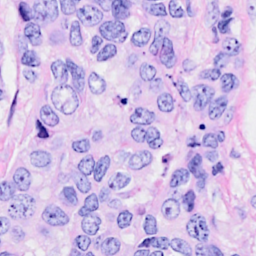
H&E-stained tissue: Breast